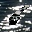
Label: 6